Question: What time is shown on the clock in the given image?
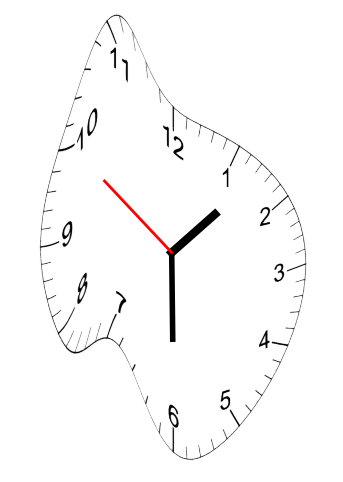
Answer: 01:29:50